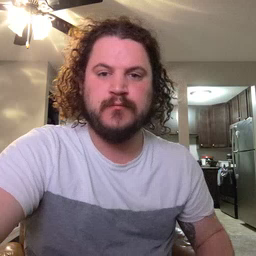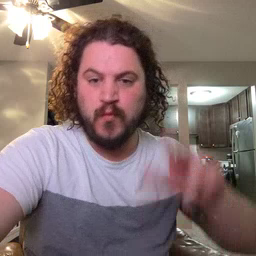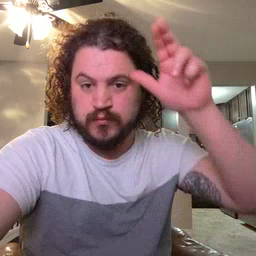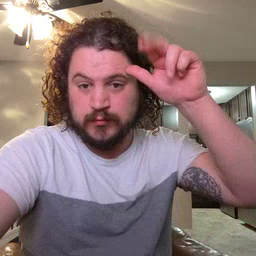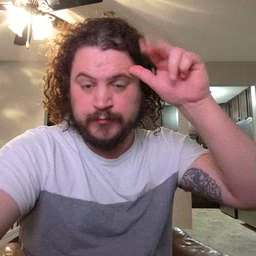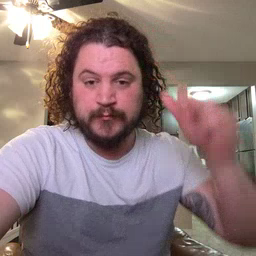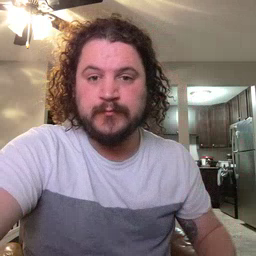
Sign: horse